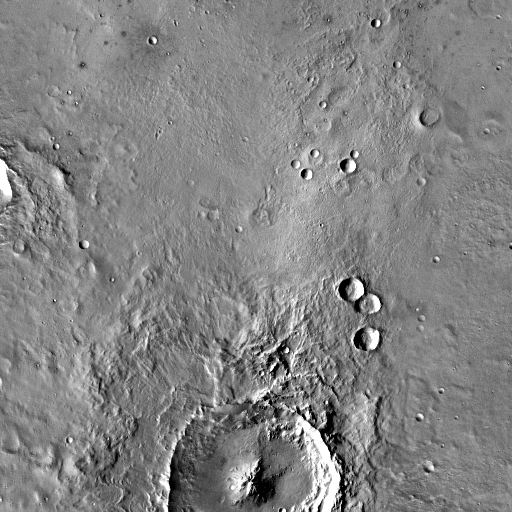
Crater classes present: Background, Other, Layered, Buried, Secondary